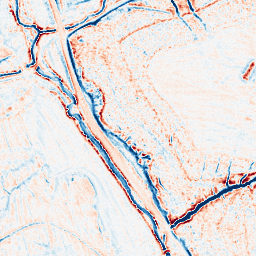
Category: classical
Decomposition family: gaussian
Decomposition parameters: sigma: 2
Upsampling method: sinc_hamming
Upsampling parameters: scale: 2
kernel_size: 4
Upsampling scale: 2